Question: I am doing a comparison and everything works except when the current value is blank for the CY but not blank for the PY.
Any thoughts?
'''
Mat Usage Sum =
SUMX(
VALUES('All data new'[Component Material]),
CALCULATE(
SUMX(
VALUES('All data new'[Component Description]),
[YOY Component Diff]
)
)
)
'''

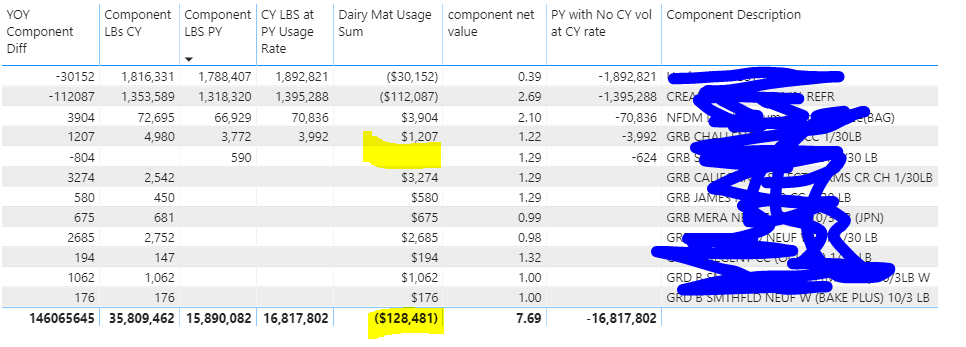
Answer: Simply ckeck for blank values and chose a default value:
'''
Mat Usage Sum =
IF(
SUMX(
VALUES('All data new'[Component Material]),
CALCULATE(
SUMX(
VALUES('All data new'[Component Description]),
[YOY Component Diff]
)
)
) = BLANK(),
"Blank",
"Not Blank"
)
'''